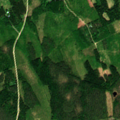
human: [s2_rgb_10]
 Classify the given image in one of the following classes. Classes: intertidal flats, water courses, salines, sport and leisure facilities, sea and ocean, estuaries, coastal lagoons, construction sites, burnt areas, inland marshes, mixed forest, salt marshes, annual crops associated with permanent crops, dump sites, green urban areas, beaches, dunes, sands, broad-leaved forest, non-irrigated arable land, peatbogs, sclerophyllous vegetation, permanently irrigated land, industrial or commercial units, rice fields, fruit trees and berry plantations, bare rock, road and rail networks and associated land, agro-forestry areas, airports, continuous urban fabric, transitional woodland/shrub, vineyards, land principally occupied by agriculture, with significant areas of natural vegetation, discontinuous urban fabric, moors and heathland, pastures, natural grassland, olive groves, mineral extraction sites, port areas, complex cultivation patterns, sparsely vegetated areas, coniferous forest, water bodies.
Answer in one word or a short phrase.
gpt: coniferous forest, mixed forest, transitional woodland/shrub